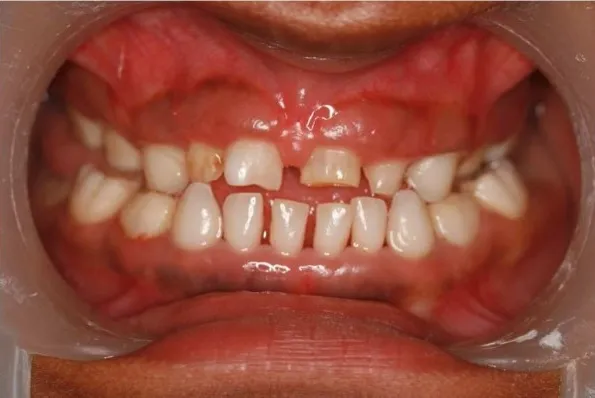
Retained deciduous teeth.
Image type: medical_photograph (oral_photograph)